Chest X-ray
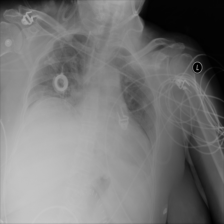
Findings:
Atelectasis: negative
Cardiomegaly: negative
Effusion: negative
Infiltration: negative
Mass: negative
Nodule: negative
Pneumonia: negative
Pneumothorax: negative
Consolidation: negative
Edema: negative
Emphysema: negative
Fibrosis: negative
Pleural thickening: negative
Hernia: negative